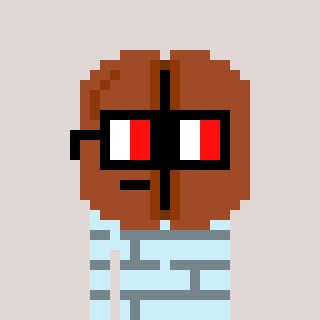
a pixel art character with square glasses with black frames and red eyes, a coffeebean-shaped head and a cold-colored body on a warm background